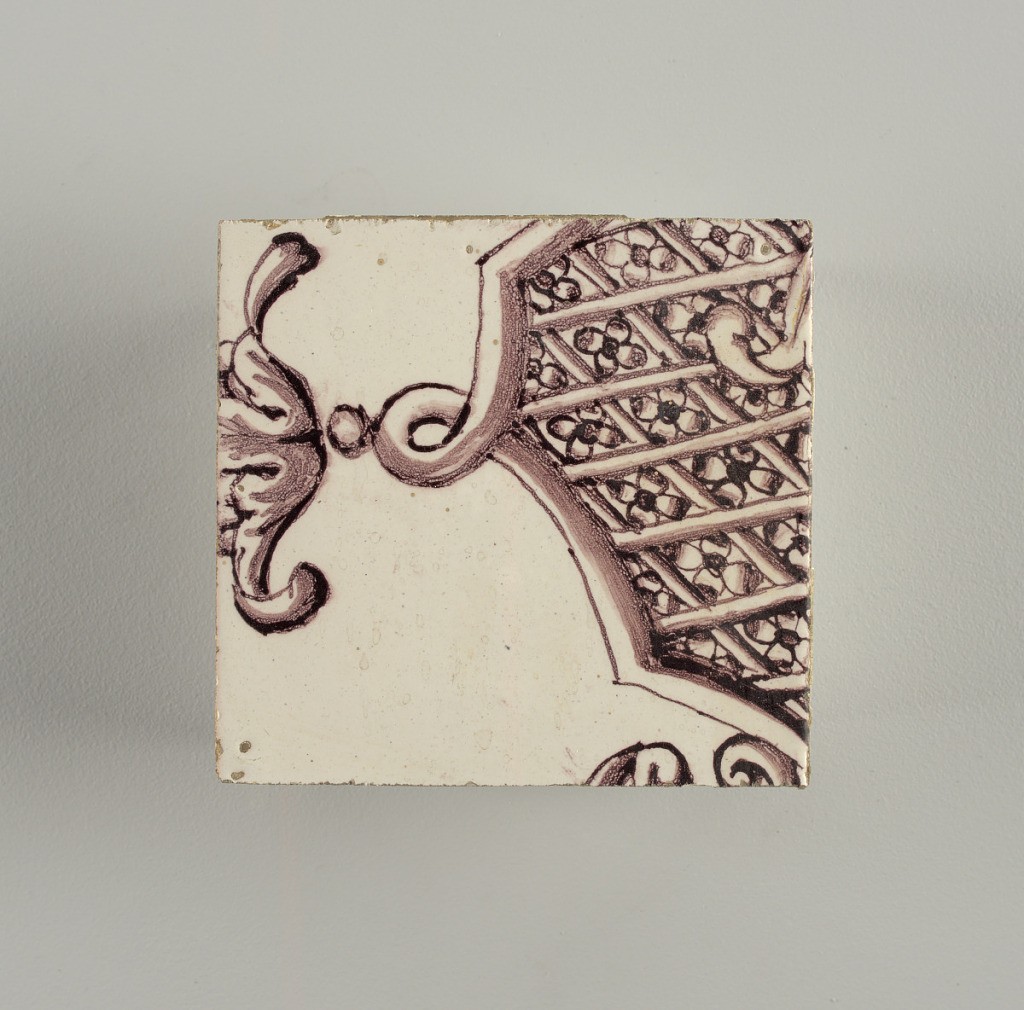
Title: Panel
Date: ca. 1725
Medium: Tin-glazed earthenware, underglaze manganese decoration
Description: Tile from upright rectangular panel of tiles; dark purple (manganese) on white ground showing arched framework; oval cartouche bearing double monogram (probably Lubert Adolf Torck), supported by pair of nude amors; pair of small amors holding crown above, borne by pair of female terms; surrounded by leafscrolls and foliations, with pair of flower-filled urns; top center, lunetted amor's head pendented with rosetted lattice cartouche.

To be used in Rozendaal Castel. Intended to be viewed inset into a wall- indicated by the inclusion of a trompe-l'oeil marbleized edge that surrounds three sides of the panel.